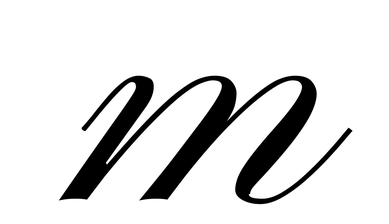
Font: PinyonScript-Regular